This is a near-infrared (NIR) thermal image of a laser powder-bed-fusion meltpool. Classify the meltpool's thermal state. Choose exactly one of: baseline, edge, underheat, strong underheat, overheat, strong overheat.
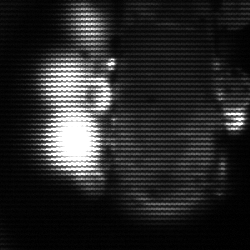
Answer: strong underheat